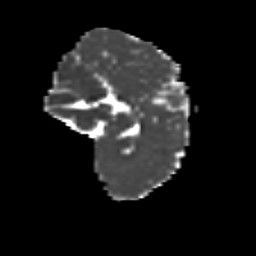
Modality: MD
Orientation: sagittal
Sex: female
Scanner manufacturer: siemens
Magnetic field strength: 3 T
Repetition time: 5 s
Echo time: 0.071 s